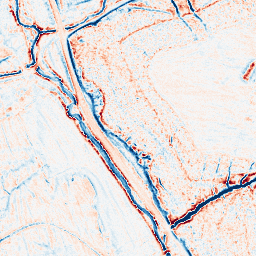
Category: edge_preserving
Decomposition family: anisotropic_diffusion
Decomposition parameters: iterations: 10
kappa: 10
gamma: 0.2
Upsampling method: quadratic
Upsampling parameters: scale: 4
Upsampling scale: 4